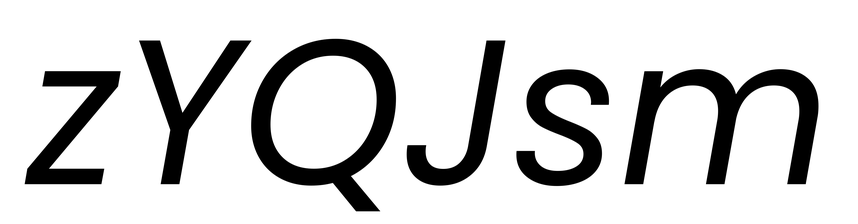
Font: Poppins-Italic